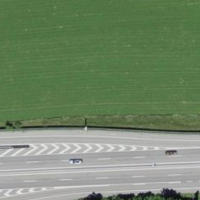
EUNIS habitat code: 57
Species observed at this site:
Chorthippus biguttulus